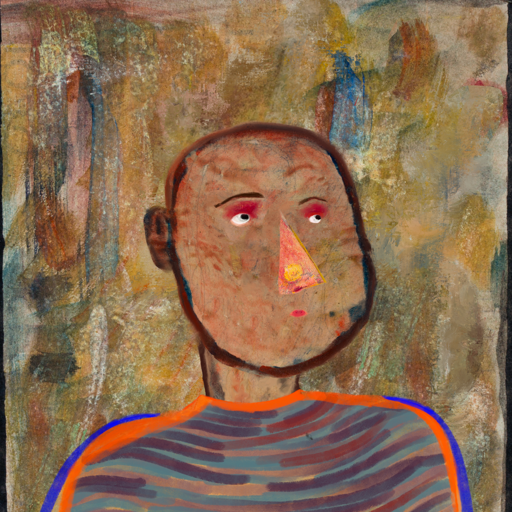
Background: Pipe, Head And Neck Side: Orphan, Face Side: Irani, Bust: Experience, Hair Side: Blank, Head Accessory: Blank, Second Necklace: Blank, Necklace: Blank, Baby: Blank